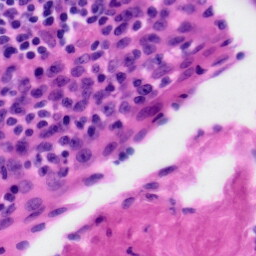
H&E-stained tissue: Tonsil